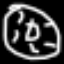
Label: donut